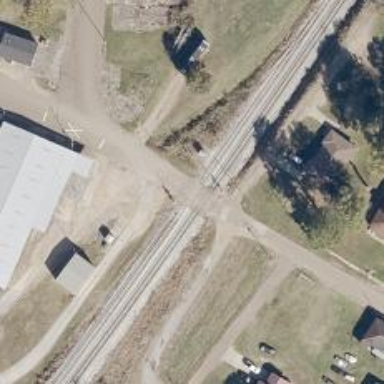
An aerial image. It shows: Railway level crossing.